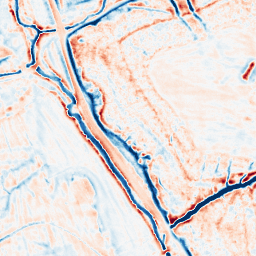
Category: edge_preserving
Decomposition family: bilateral
Decomposition parameters: d: 15
sigma_color: 25
sigma_space: 50
Upsampling method: cubic_mitchell
Upsampling parameters: scale: 4
Upsampling scale: 4